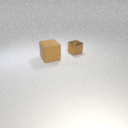
small brown metal cube behind large brown rubber cube